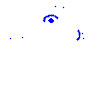
Particle: pion